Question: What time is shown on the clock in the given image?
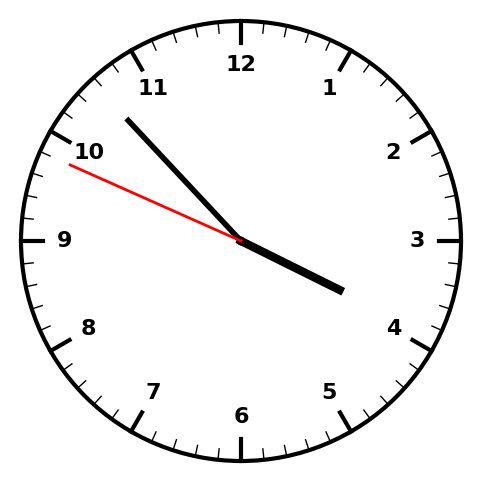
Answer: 03:52:49